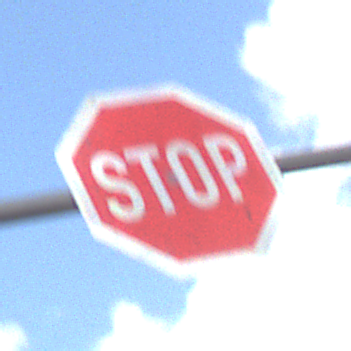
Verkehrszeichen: Stop
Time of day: Midday
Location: Outdoor (Nature)
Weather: PartlyCloudy
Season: NotSpecified
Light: Natural